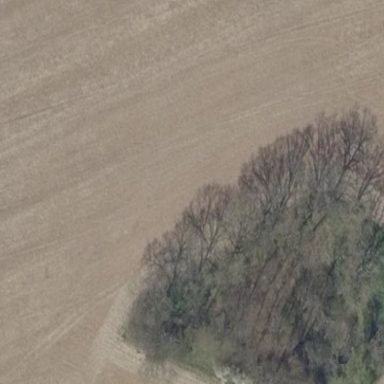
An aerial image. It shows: Beautiful woodland area.